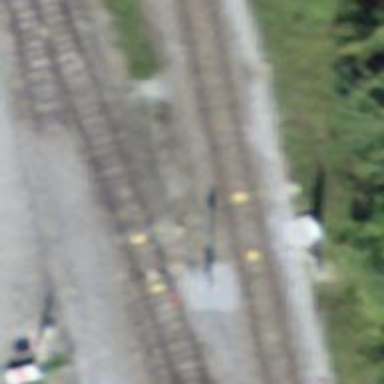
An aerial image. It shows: Rail siding with electrified tracks using contact line.